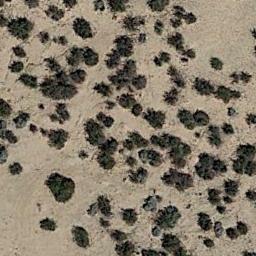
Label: chaparral